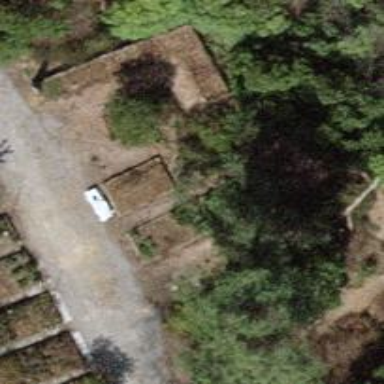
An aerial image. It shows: Plant nursery.